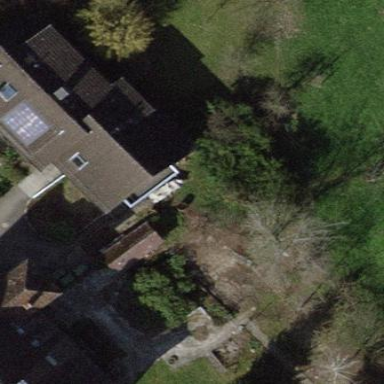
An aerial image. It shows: Terrace building with gabled roof.